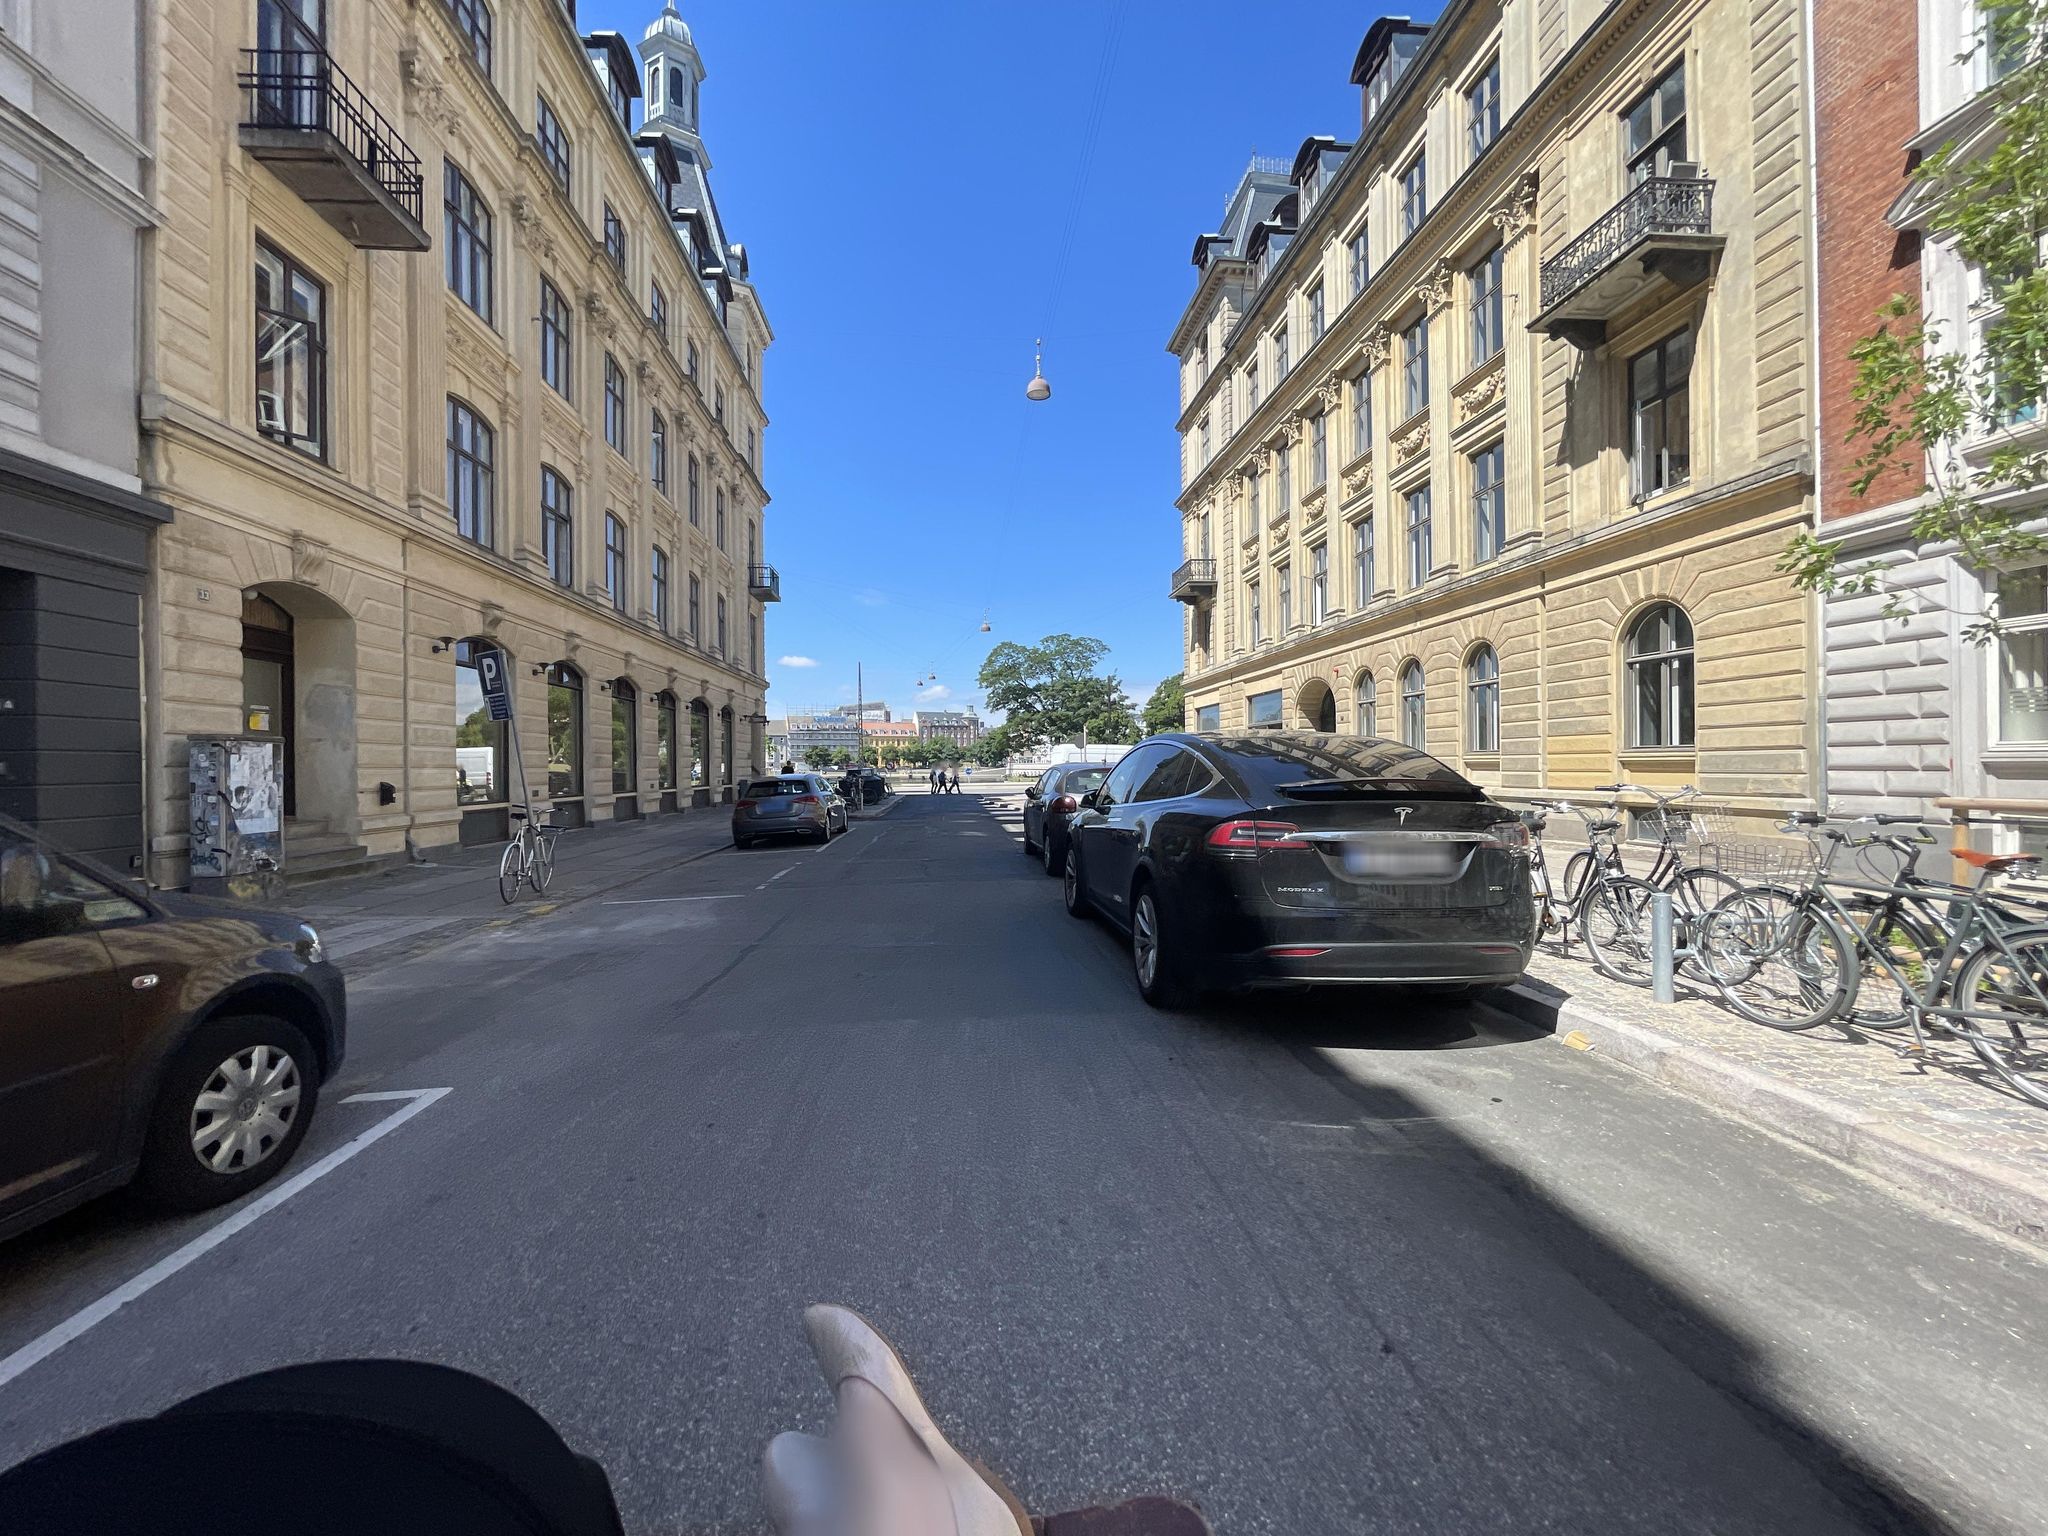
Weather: clear
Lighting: day
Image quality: good
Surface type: driving surface
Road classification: footway
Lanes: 2
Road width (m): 5.5
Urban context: urban centre
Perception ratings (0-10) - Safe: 8.72, Lively: 9.64, Beautiful: 7.49, Boring: 2, Depressing: 0.74, Wealthy: 9.69